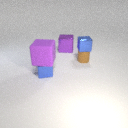
small blue metal cube above small brown rubber cylinder